Question: I have some skewed data and want to create a histogram with custom breaks, but want it to actually look readable w/ constant widths for the bins (which would throw off the scale of the x axis, but that's fine). Does anyone know how to do this in ggplot/R?
This is what I don't want, but I don't know how to make breaks not override the width argument:
'''
library(ggplot2)
test_data = rep(c(1,2,3,4,5,8,9,14,20,42,98,101,175), c(50,40,30,20,10,6,6,7,9,5,6,4,1))
buckets = c(-.5,.5,1.5,2.5,3.5,4.5,5.5,10.5,99.5,200)
q1 = qplot(test_data,geom="histogram",breaks=buckets)
print(q1)
'''
Not the histogram I want :(

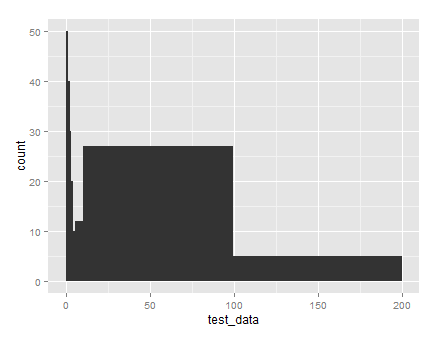
Answer: As ulfelder suggested, use 'cut()':
'''
library(ggplot2)
test_data = rep(c(1,2,3,4,5,8,9,14,20,42,98,101,175),
c(50,40,30,20,10,6,6,7,9,5,6,4,1))
buckets = c(-.5,.5,1.5,2.5,3.5,4.5,5.5,10.5,99.5,200)
q1 = qplot(cut(test_data, buckets), geom="histogram")
print(q1)
'''